Aerial crown-view tile of a tropical tree (Barro Colorado Island, Panama), acquired 20250616:
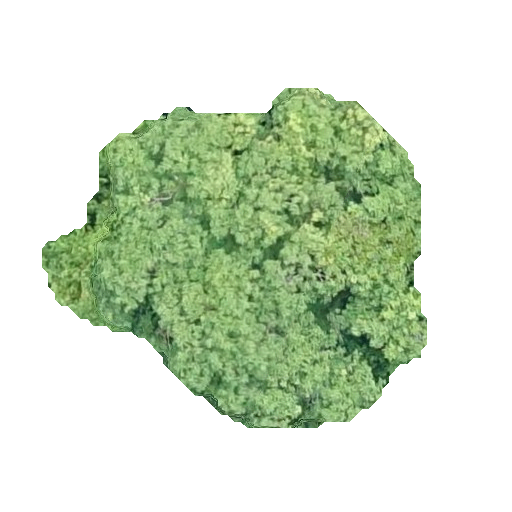
Species: Astronium graveolens
GBIF accepted scientific name: Astronium graveolens
Crown area: 134.015 m²